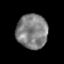
Tissue: prostate
Cell type: T cells
Senescence score: 0.3582
Nuclear area (px): 1038
Mean DAPI intensity: 129.579